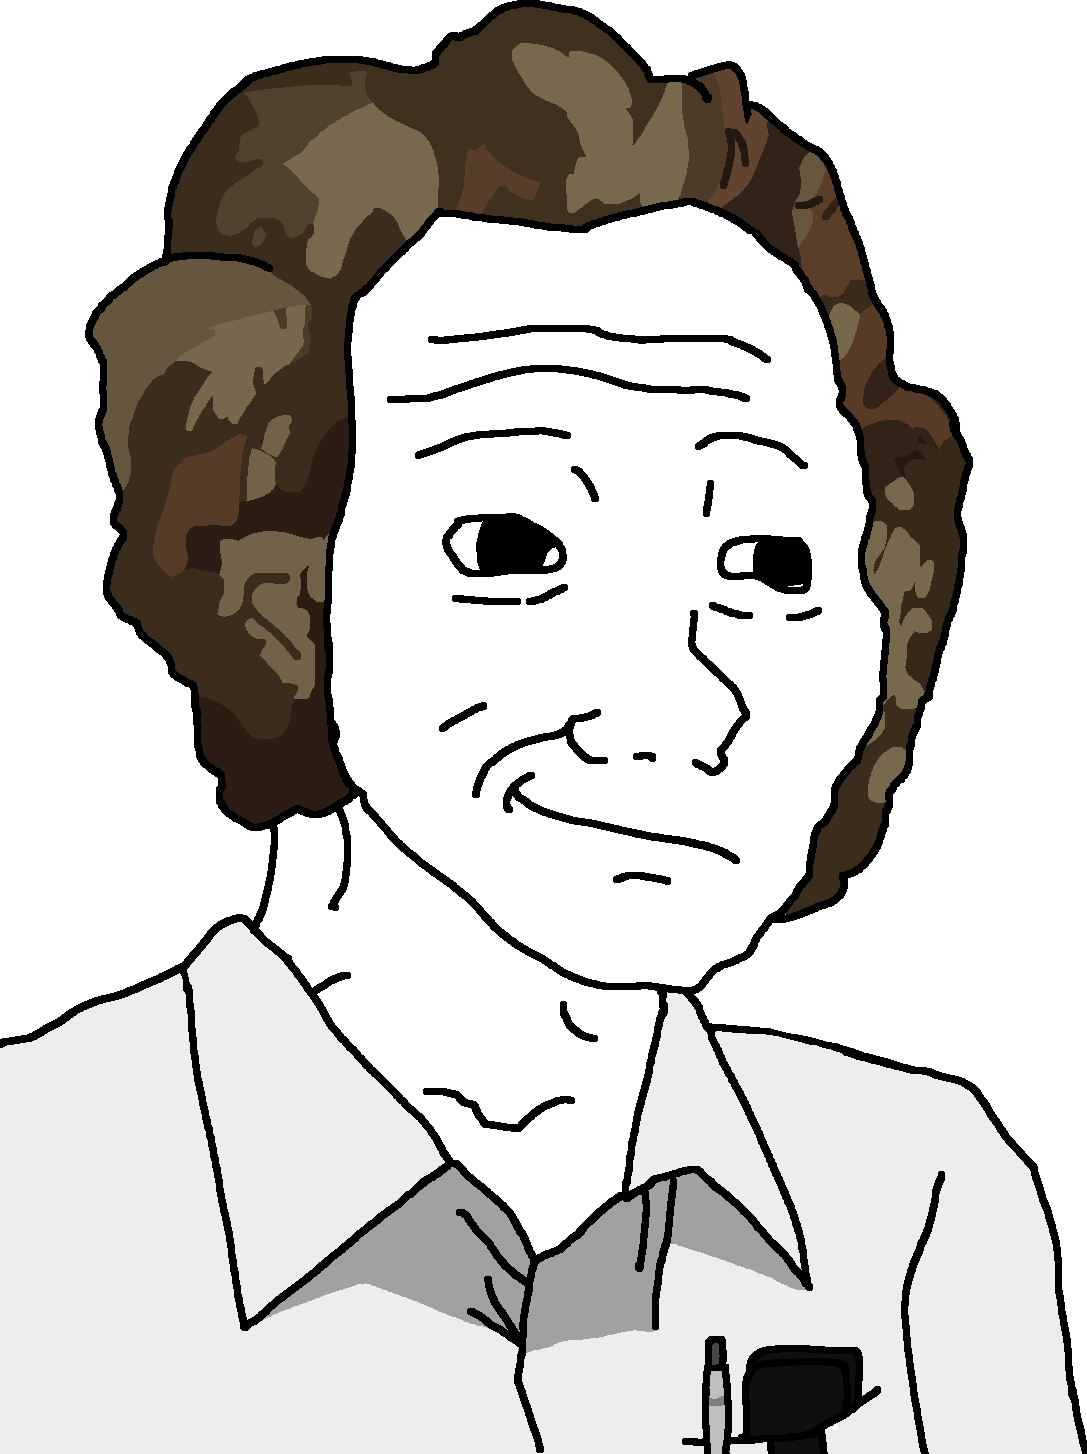
Label: 5_Bloomer